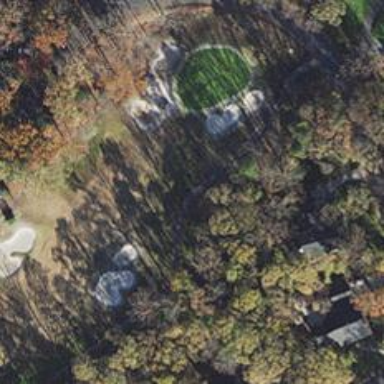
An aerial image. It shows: View of golf hole.